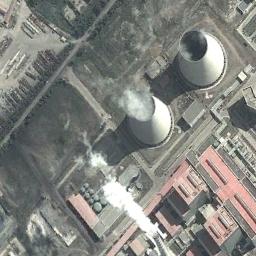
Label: thermal_power_station